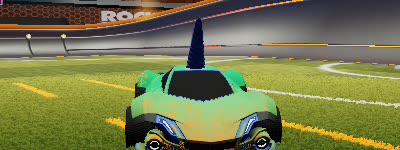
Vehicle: werewolf